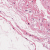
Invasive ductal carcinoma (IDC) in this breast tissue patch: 0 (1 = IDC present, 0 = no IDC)